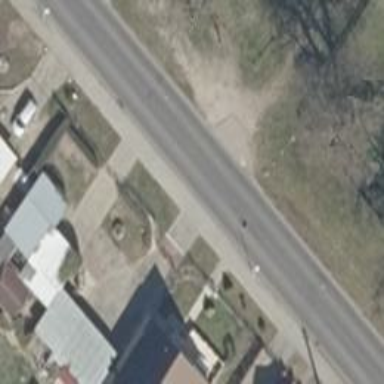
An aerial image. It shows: Sidewalk.